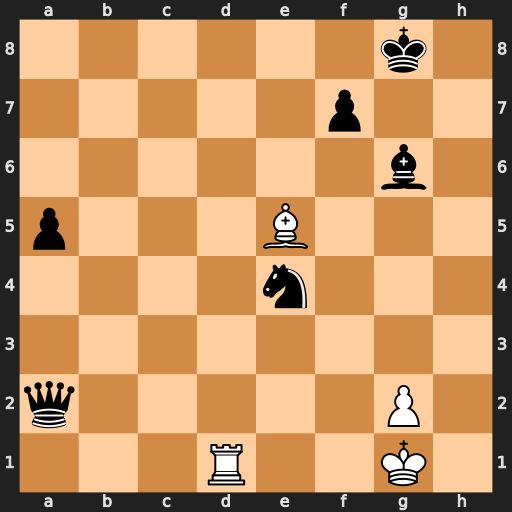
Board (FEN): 6k1/5p2/6b1/p3B3/4n3/8/q5P1/3R2K1
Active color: w
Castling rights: -
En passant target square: -
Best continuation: Rd8+ Kh7 Rh8#